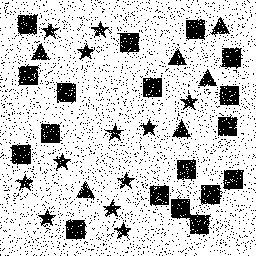
Squares: 18
Triangles: 6
Stars: 12
Total shapes: 36